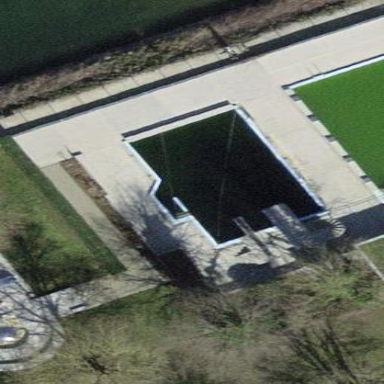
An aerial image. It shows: Swimming pool located in leisure land.